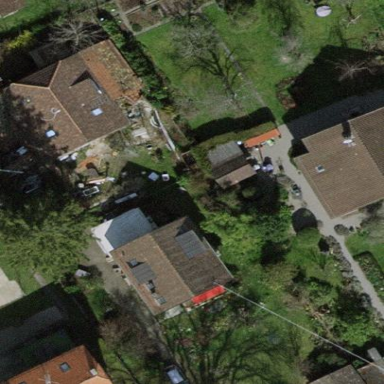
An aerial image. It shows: Garden surrounded by fence.